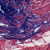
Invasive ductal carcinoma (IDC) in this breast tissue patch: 0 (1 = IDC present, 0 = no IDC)